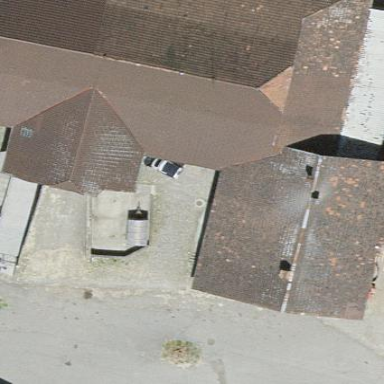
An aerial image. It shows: Farm building.